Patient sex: M
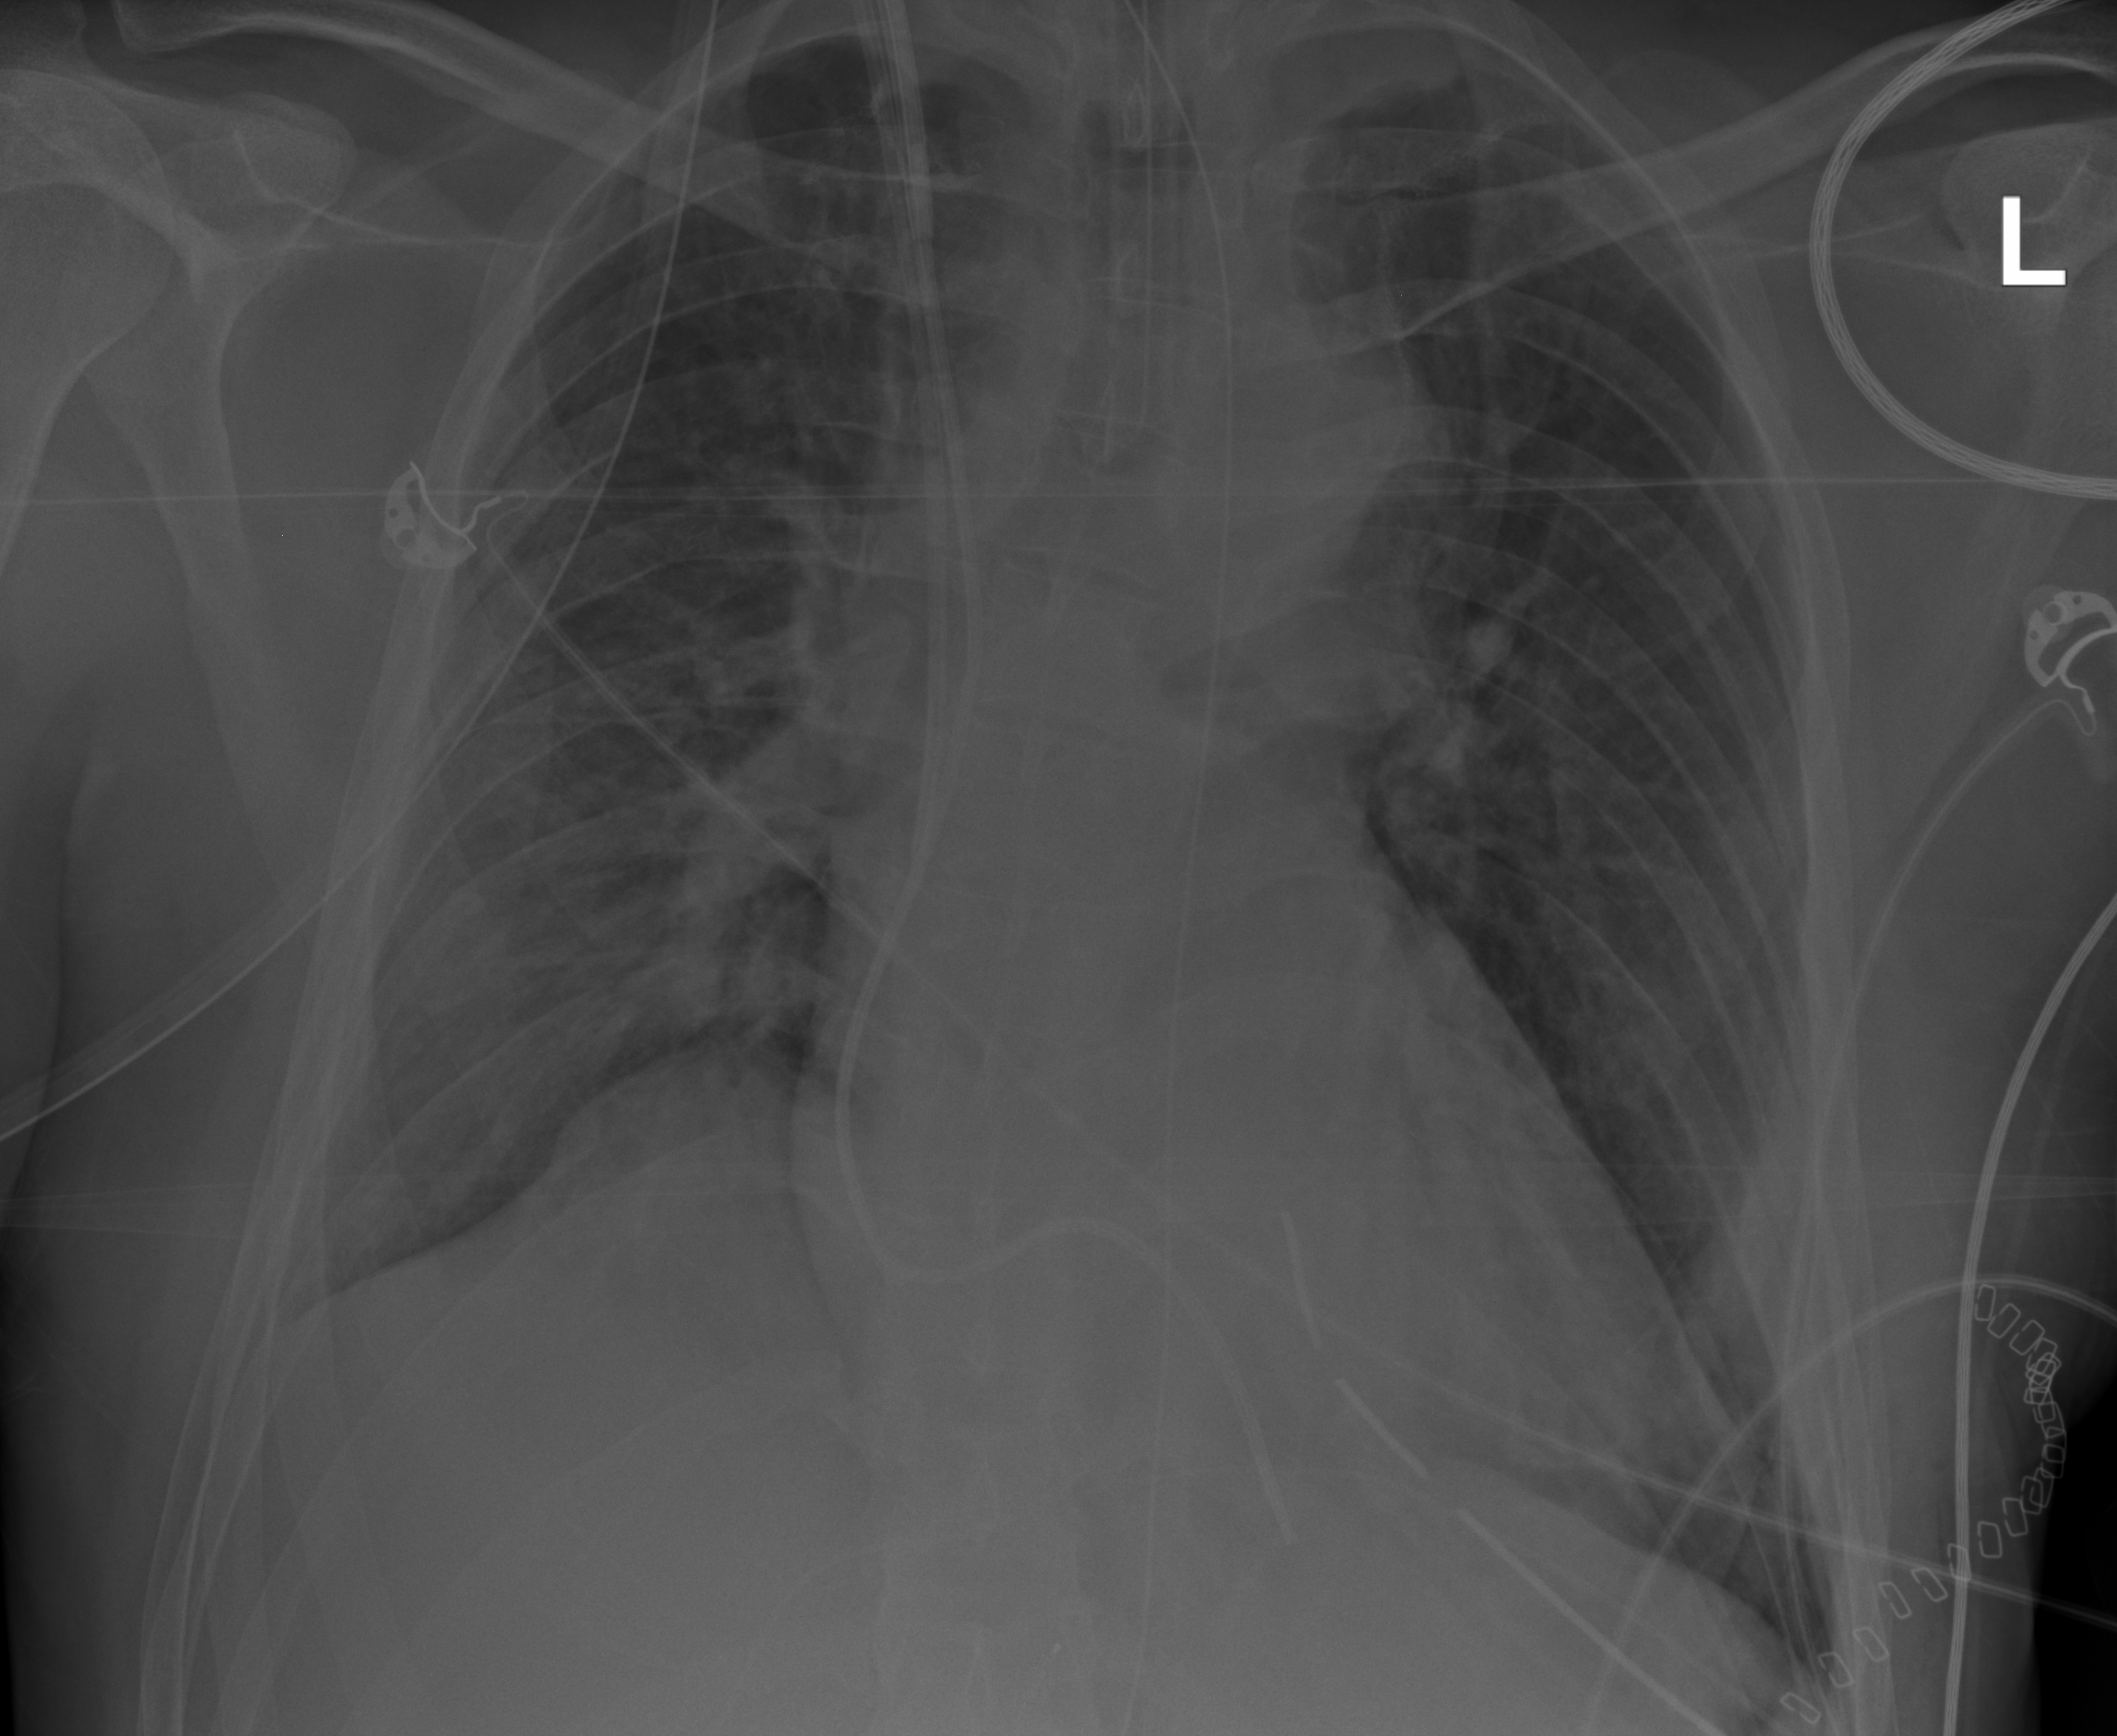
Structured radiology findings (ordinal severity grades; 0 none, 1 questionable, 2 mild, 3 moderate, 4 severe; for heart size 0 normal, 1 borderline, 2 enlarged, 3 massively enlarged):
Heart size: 0
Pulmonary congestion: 0
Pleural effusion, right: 0
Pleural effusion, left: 0
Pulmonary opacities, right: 0
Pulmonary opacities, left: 0
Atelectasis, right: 2
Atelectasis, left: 0